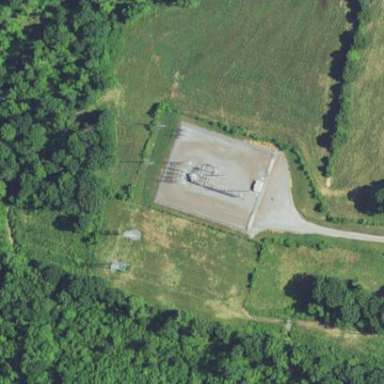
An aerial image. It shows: Distribution power substation secured by fence.